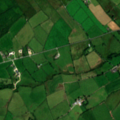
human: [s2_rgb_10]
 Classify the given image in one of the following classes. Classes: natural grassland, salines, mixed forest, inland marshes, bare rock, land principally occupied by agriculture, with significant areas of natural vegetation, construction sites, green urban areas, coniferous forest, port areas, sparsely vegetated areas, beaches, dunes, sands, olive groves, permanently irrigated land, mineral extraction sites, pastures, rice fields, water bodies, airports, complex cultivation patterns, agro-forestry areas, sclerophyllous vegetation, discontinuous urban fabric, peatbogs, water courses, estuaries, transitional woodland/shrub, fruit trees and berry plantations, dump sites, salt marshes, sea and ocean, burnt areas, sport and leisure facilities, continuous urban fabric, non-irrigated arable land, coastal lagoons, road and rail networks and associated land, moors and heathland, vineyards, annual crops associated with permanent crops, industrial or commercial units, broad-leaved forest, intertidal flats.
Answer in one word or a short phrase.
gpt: pastures